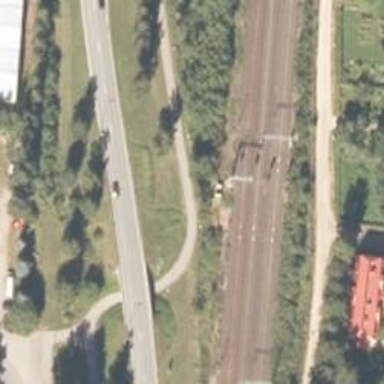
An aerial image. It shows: Railway track with continuous electrified contact line.